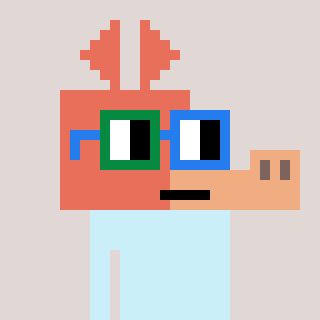
a pixel art character with square green and blue glasses, a aardvark-shaped head and a cold-colored body on a warm background